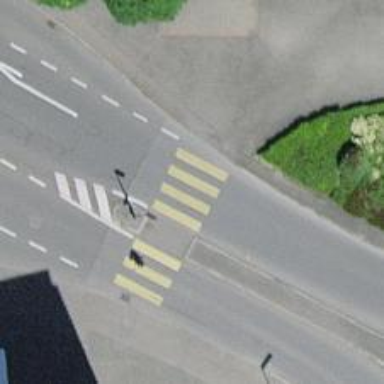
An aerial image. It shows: Marked crossing with zebra crossing island.